Question: I am trying to create some simple ajax rating using <URL> .
I am able to see the stars and press them. But my form does not submit.
How do I submit the rating with ajax?
In my table I have two columns:
'''
rating_score => The current score
ratings => The number of ratings which led to the score
'''
My kategori show view:
'''
<h1><%= @kategori.h2.force_encoding("UTF-8") %></h1>
<div id="konkurrancer"><%= render 'konkurrencer', :remote => true %></div>
'''
My konkurrencer partial:
'''
<div id="tabel">
<table id="tabel1">
<tr id="toptr">
<td><%= sortable "name", "Navn" %></td>
</tr>
<% @konkurrancer.each do |vind| %>
<tr class="thumbnail-item" onclick="window.open('<%= vind.tracking %>')">
<td><%= truncate(vind.name.force_encoding("UTF-8"), :length => 45) %></td>
<td>
<div id="container">
<%= render :partial => "rating", :remote => true, :locals => { :vind => vind } %>
</div>
</td>
</tr>
<% end %>
</table>
<div id="pagenavi">
<%= hidden_field_tag :direction, params[:direction] %>
<%= hidden_field_tag :sort, params[:sort] %>
</div>
</div>
'''
My ratings partial:
'''
<%= form_for(:vind, :url => rate_path(vind.id), :remote => true, :html => { :method => 'put', :id => "rateform"}) do |f| %>
<%= f.text_field :ratings, :size => 1, :min => 1, :max => 6, :value => 1, :type => 'range', :step => '1', :id => "#{vind.id}" %>
<div class="rateit" id="rateit10b" data-rateit-backingfld="#<%= vind.id %>" data-rateit-resetable="false" ></div>
<% end %>
<script type ="text/javascript">
$('.rateit').bind('rated reset', function (e) {
var ri = $(this);
//if the use pressed reset, it will get value: 0 (to be compatible with the HTML range control), we could check if e.type == 'reset', and then set the value to null .
var value = ri.rateit('value');
var frmurl = ri.closest('form').attr('action'); //get the url from the form
$.ajax({
url: frmurl, //your server side script
data: { ratings: value }, //our data
type: 'PUT',
success: function (data) {
//write here something when everything went ok
},
error: function (jxhr, msg, err) {
alert(msg); //something went wrong.
}
});
});
</script>
'''
My rate.js:
'''
$('#<%= @container %>').html('<%= escape_javascript(render(partial: 'rating', locals: { konkurrancer: @konkurrancer })) %>');
'''
My Controller:
'''
class KonkurrancersController < ApplicationController
def rate
@konkurrancer = Konkurrancer.find(params[:id])
@container = "Konkurrancer"+@Konkurrancer.id.to_s
@theme.rating_score += params[:rating].to_i
@theme.ratings += 1
@theme.save
respond_to do |format|
format.js
end
end
end
'''
Here is my rating in my browser. When I press gem Vind the params rating is send with ajax with the value 5. The problem is that I want it to send when pressed on the stars instead using the submit button.

My console when the form is submitted:
'''
Started POST "/konkurrancers/rate/12" for 127.0.0.1 at 2011-04-04 23:37:56 +0200
Processing by KonkurrancersController#rate as JS
Parameters: {"utf8"=>"OPSo", "authenticity_token"=>"3IqZ6IfvaFYQnVeMYu2a09PcCnm
VW52vaEp2KjfJ1g8=", "vind"=>{"rating"=>"6"}, "commit"=>"Gem Vind", "id"=>"12"}
-[1m-[35mKonkurrancer Load (1.0ms)-[0m SELECT 'konkurrancers'.* FROM 'konkurr
ancers'
-[1m-[36mCACHE (0.0ms)-[0m -[1mSELECT 'konkurrancers'.* FROM 'konkurrancers'-
[0m
-[1m-[35mCACHE (0.0ms)-[0m SELECT 'konkurrancers'.* FROM 'konkurrancers'
-[1m-[36mKonkurrancer Load (1.0ms)-[0m -[1mSELECT 'konkurrancers'.* FROM 'kon
kurrancers' WHERE ('konkurrancers'.'cached_slug' = '12') LIMIT 1-[0m
-[1m-[35mSQL (1.0ms)-[0m SELECT sluggable_id FROM slugs WHERE ((slugs.sluggab
le_type = 'Konkurrancer' AND slugs.name = '12' AND slugs.sequence = 1))
-[1m-[36mKonkurrancer Load (0.0ms)-[0m -[1mSELECT 'konkurrancers'.* FROM 'kon
kurrancers' WHERE ('konkurrancers'.'id' = 12) LIMIT 1-[0m
-[1m-[35mSQL (0.0ms)-[0m BEGIN
-[1m-[36mSlug Load (22.0ms)-[0m -[1mSELECT 'slugs'.* FROM 'slugs' WHERE ('slu
gs'.sluggable_id = 12 AND 'slugs'.sluggable_type = 'Konkurrancer') ORDER BY id D
ESC LIMIT 1-[0m
-[1m-[35mAREL (14.0ms)-[0m UPDATE 'konkurrancers' SET 'rating_score' = 17, 'r
atings' = 5, 'updated_at' = '2011-04-04 21:37:57' WHERE ('konkurrancers'.'id' =
12)
-[1m-[36mSQL (16.0ms)-[0m -[1mCOMMIT-[0m
Rendered konkurrancers/_rating.html.erb (1.0ms)
Rendered konkurrancers/rate.js.erb (24.0ms)
Completed 200 OK in 439ms (Views: 226.0ms | ActiveRecord: 55.0ms)
'''
My html in view: <URL>
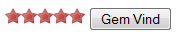
Answer: I'm the author of the RateIt plugin.
I have a small clue about Ruby On Rails, but I'll try to answer the question as good as possible.
The RateIt control doesn't submit automatically when something gets rated. You have to bind to the 'rated' event.
If your form is setup correctly, the following Javascript should work:
'''
<script type ="text/javascript">
jQuery('.rateit').bind('rated reset', function (e) {
var ri = jQuery(this);
//disable voting...
ri.rateit('readonly', true);
//add a span with the selected rating after the rateit plugin.
ri.after('<span class="rating">' + ri.rateit('value') + '</span>');
//if the use pressed reset, it will get value: 0 (to be compatible with the HTML range control), we could check if e.type == 'reset', and then set the value to null .
var frm = ri.closest('form');
jQuery.ajax({
url: frm.attr('action'), //your server side script
data: frm.serialize(), //our data
type: 'POST',
success: function (data) {
//write here something when everything went ok
},
error: function (jxhr, msg, err) {
alert(msg); //something went wrong.
}
});
});
</script>
'''
'''
<script type ="text/javascript">
jQuery('.rateit').bind('rated reset', function (e) {
jQuery(this).closest('form').submit();
});
</script>
'''